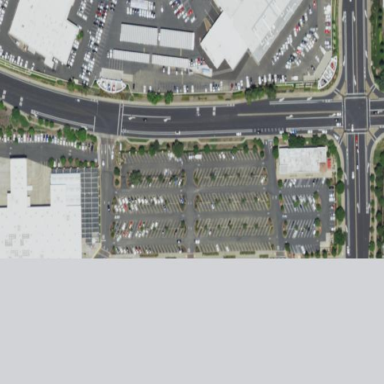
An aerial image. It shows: Commercial area.